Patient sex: M
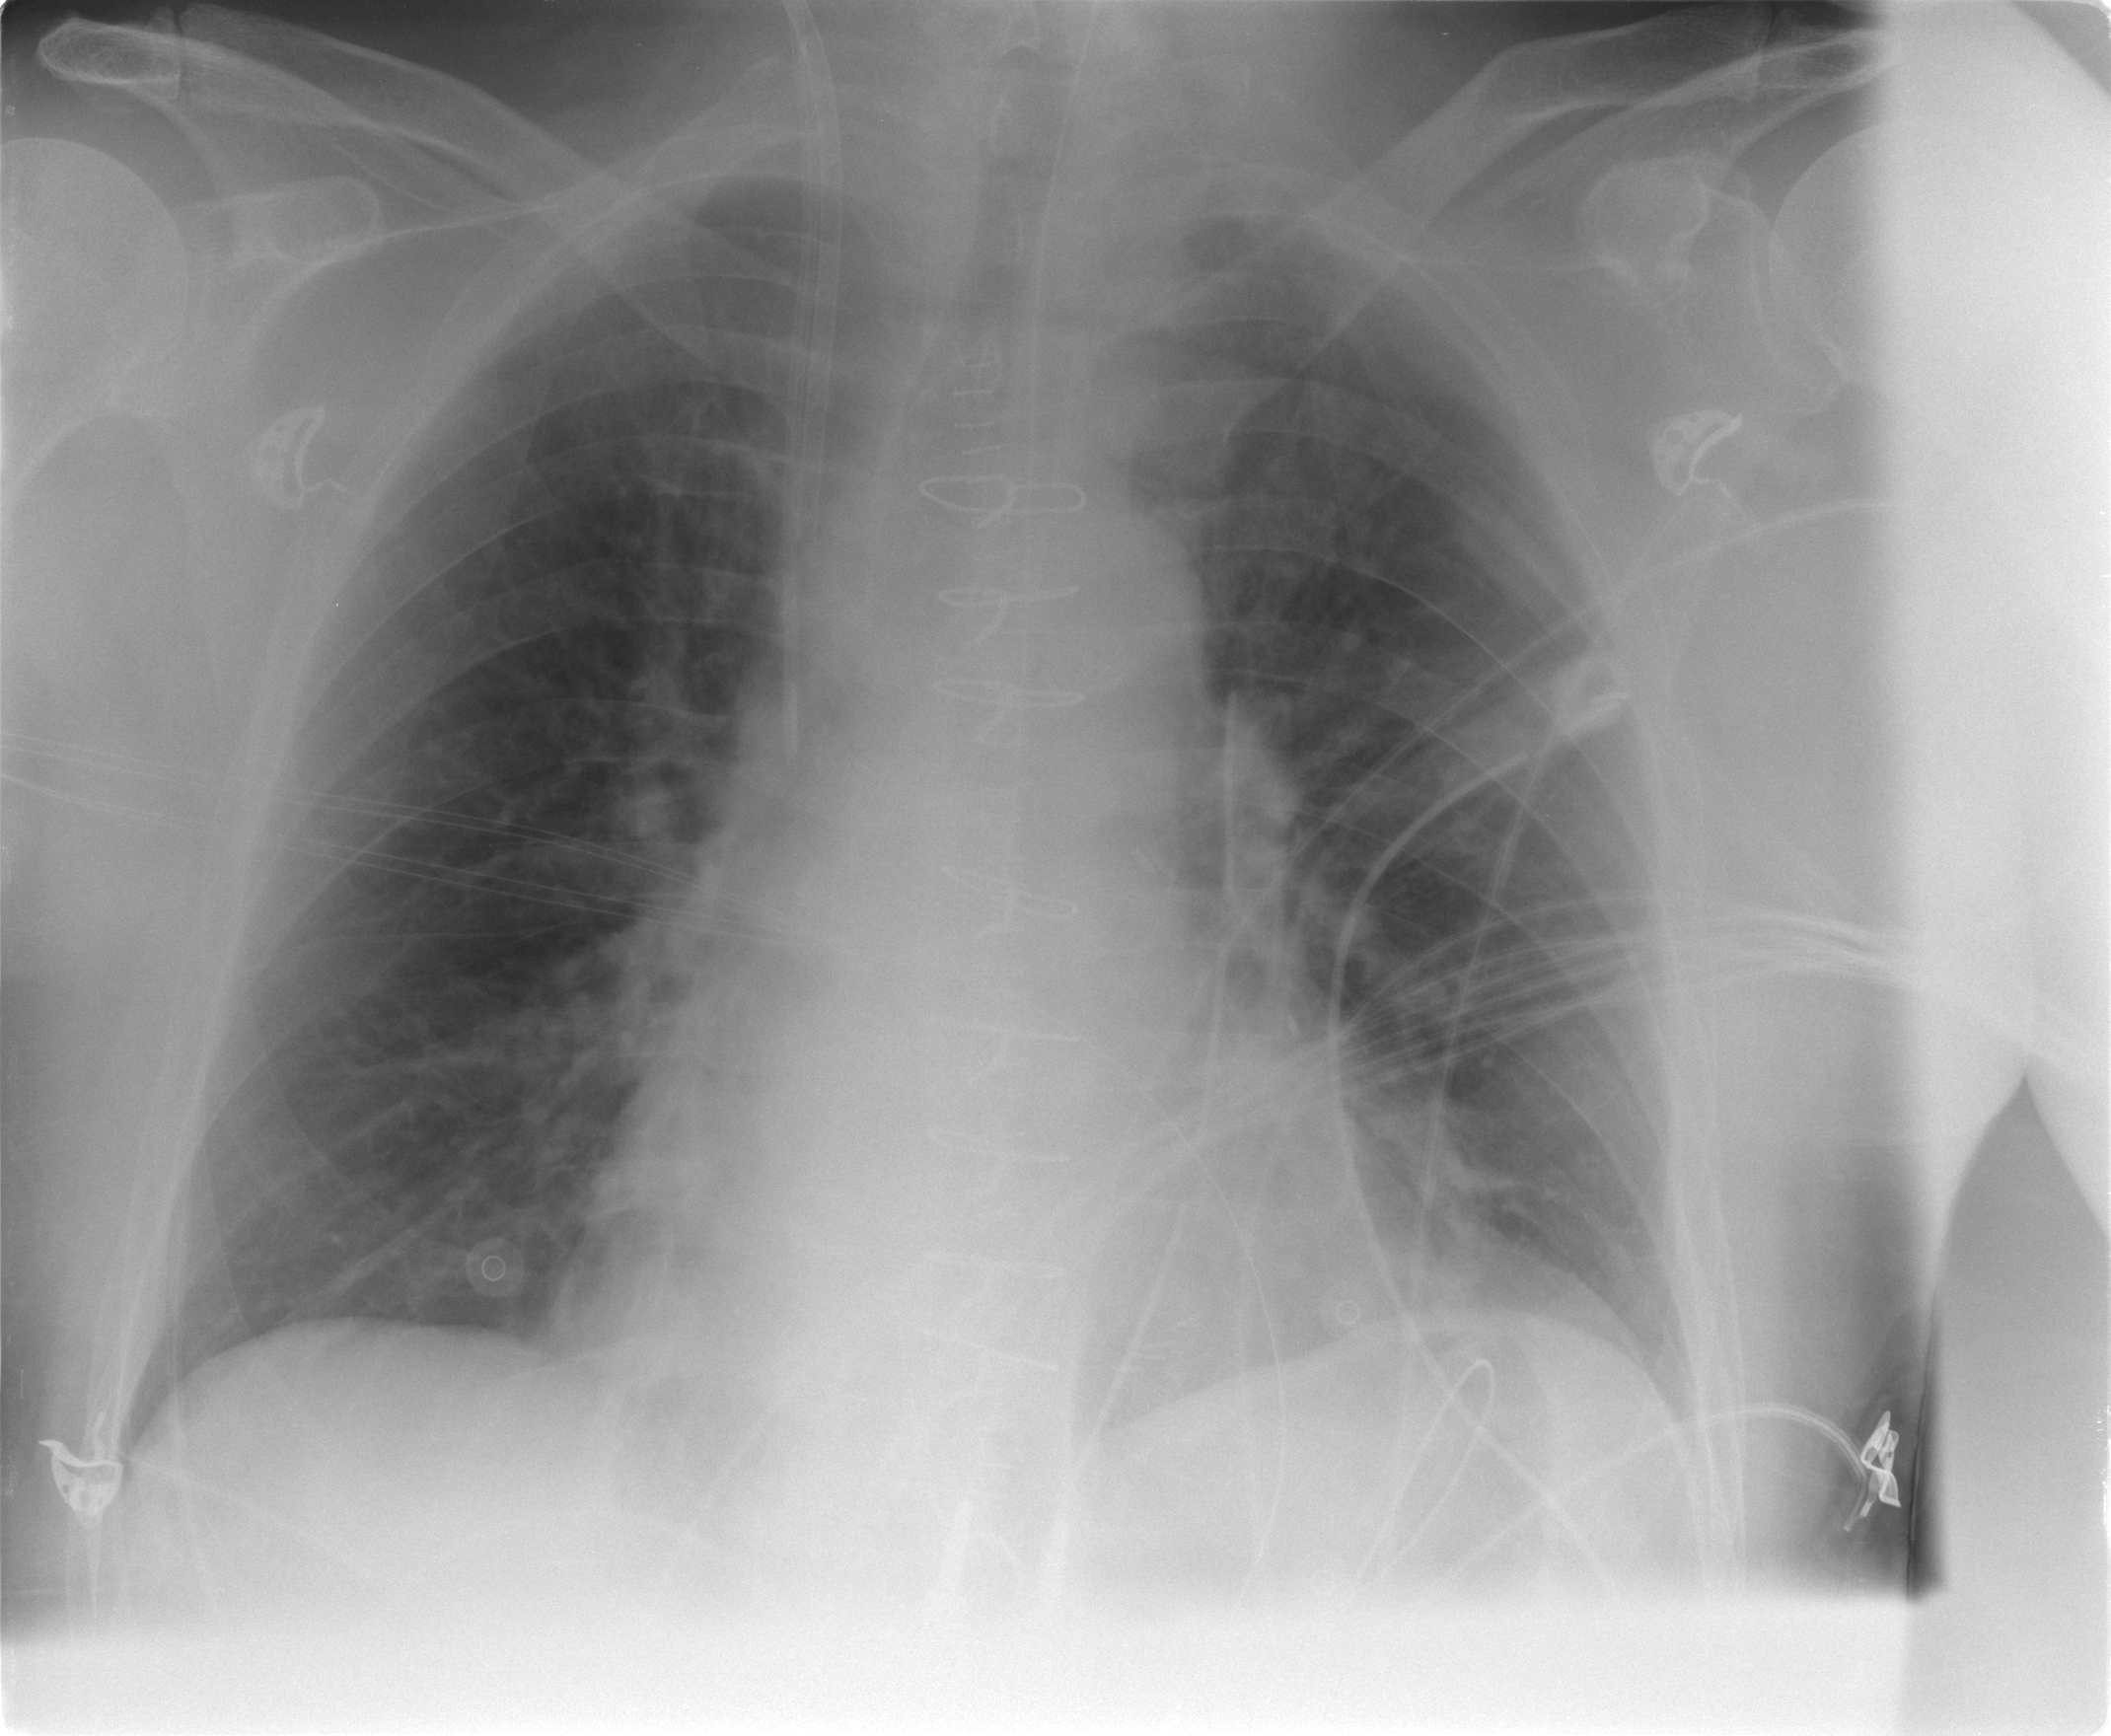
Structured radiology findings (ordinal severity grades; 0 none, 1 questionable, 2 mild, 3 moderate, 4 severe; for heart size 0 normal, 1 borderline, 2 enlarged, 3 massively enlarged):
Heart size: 0
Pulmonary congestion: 2
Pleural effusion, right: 0
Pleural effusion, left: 0
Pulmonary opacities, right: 0
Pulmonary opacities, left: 2
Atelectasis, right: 0
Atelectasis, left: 0